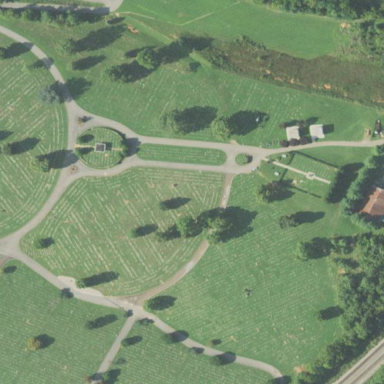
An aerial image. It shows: Graveyard area designated as cemetery.